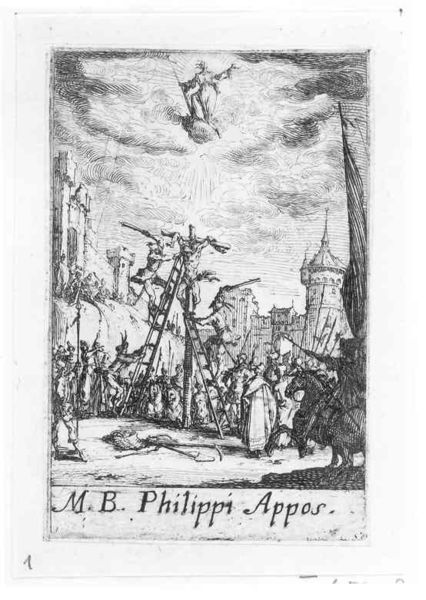
Titel: Martyrium des Apostels Philippus
Künstler: Jacques Callot
Standort: Karlsruhe
Institution: Staatliche Kunsthalle Karlsruhe
Schlagwörter: berg, dunkel, gewitter, gott, himmel, kampf, mann, schatten, weiß, wolken, frauen, kirchturm, menschen, stadt, grau, hell, holz, hut, licht, männer, nacht, schwarz, skizze, straße, zeichnung, dach, gebäude, schloss, tuch, wolke, ansammlung, menge, versammlung, architektur, bibel, federn, henker, hinrichtung, mord, rahmen, spitze, stein, tod, bild, erde, häuser, hügel, wind, sonne, boden, mantel, gewänder, vater, person, rosa, fliegen, pferd, pferde, reiter, stock, turm, turmspitze, engel, schrift, fahnen, fassade, italien, zuschauer, fahne, flagge, berge, mauer, grafik, graphik, platz, bug, banner, krieg, leiter, schlacht, treppe, könig, lanze, soldaten, besen, nagel, zinnen, klippe, stadtansicht, stangen, buch, burg, kreuz, türme, strahlen, seil, festung, druck, druckgraphik, schnitt, schwarz-weiß, schraffur, radierung, stich, seite, häscher, illustration, knüppel, schwert, streit, text, waffen, buchstaben, soldat, stöcke, beschriftung, volk, bleistift, göttin, menschenmenge, ritter, buchseite, römer, stadttor, pfarrer, werkzeug, christus, jesus, kreuzabnahme, kreuzigung, mauern, hammer, teufel, zeus, mittelalter, krieger, priester, erscheinung, stadtmauer, geistliche, heiliger, lanzen, spiele, märtyrer, opfer, speer, maria, kupferstich, jerusalem, schlagen, auferstehung, aufstieg, artemis, eins, himmelfahrt, verkündigung, zelt, burgen, bur, zinne, got, lichz, gebaude, gekreuzigter, martyrium, abnahme, golgotha, schächer, prügel, leuter, apostel, gottvater, folter, inquisition, werkzeig, stöcker, galgen, leitern, dürrer, golgatha, arma christi, muttergottes, sonn, philipp, pöbel, philippi, geisselung, schergen, rum, helebarde, spieße, geschlagen, kreuzigen, mescnhen, keulen, marterwerkzeuge, gefoltert, gügel, callot, gaffer, golgata, himmrl, treiter, folk, g, b, m, m., 1, mb, kreuz#, appos, schwerteer, phillippi appos, gottesgericht, philippi appos wird hingerichtet, philippi appos, mb philippi appos, m.b. philippi appos., phillipi, phillipi apos, h#sche, phillippi, leutern, krueziggung, kreuzschlagung, m.b., m.b. philippi appos, kreuzigug, kreuzignung, annagelung, volksplatz, kreuzigung+, jesus christi, rundholzstämme, mb philippi appos., philippo appos